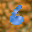
Label: 6